Question: There is this example on amazon, a high traffic web application. I noticed that they are using S3 as their content delivery method. I was wondering if I need to have a Web Server for the content delivery and a Web App for my application. I don't understand why they have 2 web servers and 2 web app in the diagram.
And what is the best way to set up a website that serves images and static contents through S3 and the rest of the content through the regular storage.
My last question is, can I consider S3 as a main storage, reliable enough that I can only keep my static content there and don't have a normal storage as a backup ?

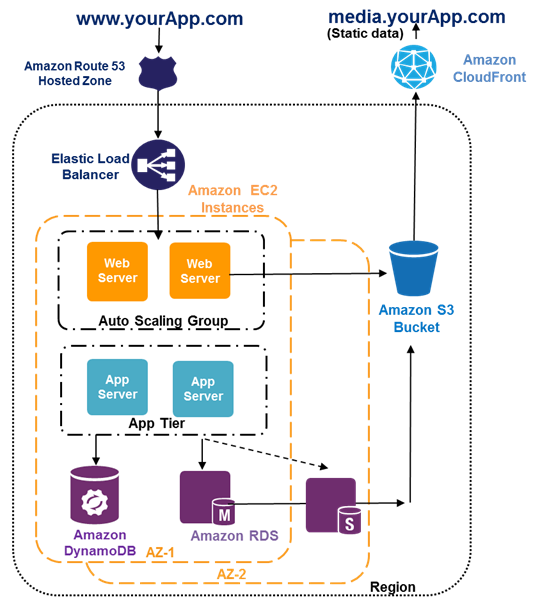
Answer: That is a very general diagram, specific diagrams will vary depending on the specifics of the overall architecture.
Having said that, I believe the Web Server represents something like Apache or Nginx and the App Server represent something like Rails, Rack Server, Unicorn, Gunicorn, Django, Sinatra, Flask, Jetty, Tomcat, etc. In some cases you can merge the Web Server and the App Server together like for example deploying Apache with python mod_wsgi to run your Django app. (So depends on Architecture)
> what is the best way to set up a website that serves images and static
contents through S3 and the rest of the content through the regular
storage.
There's no really best way other than just point your dynamic content to your Databases (SQL and NoSQL) and point your static files to an S3 bucket (images, css, Jquery code, etc) You can also use third party modules depending on your application stack. For example you can accomplish this in Django with the <URL> module. You can find similar modules for other app stacks like Rails.
> My last question is, can I consider S3 as a main storage, reliable
enough that I can only keep my static content there and don't have a
normal storage as a backup ?
S3 is pretty reliable, they provide a 99.999999999% reliability of your data. That goes down if you use their RRS (Reduced Redundancy Storage), but if you want to use it you probably want to back up your data in a non RRS bucket anyways. Anyhow, if it's extremely critical data, you are more than free to backup your data somewhere else just in case.
Notice in the diagram that they also recommend using CloudFront for your static files and this is especially useful if your users will be accessing your application from different geographical areas.
Hope this helps.